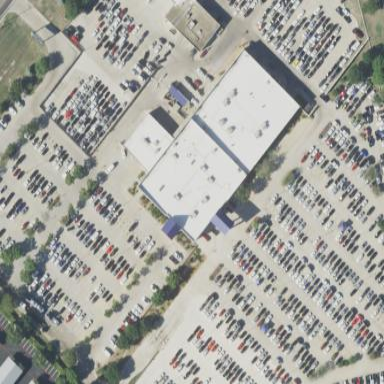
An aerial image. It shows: Retail area with car shop.